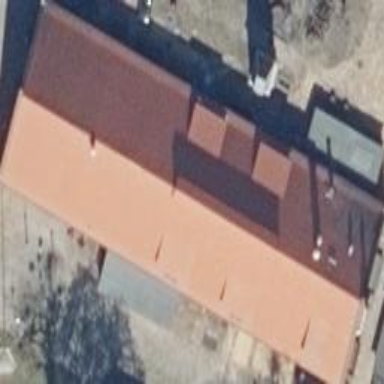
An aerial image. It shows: Museum building.